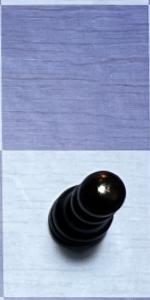
Label: Pawn_Black